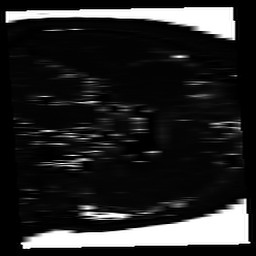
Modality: T2map
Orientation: sagittal
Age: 41
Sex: male
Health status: ill